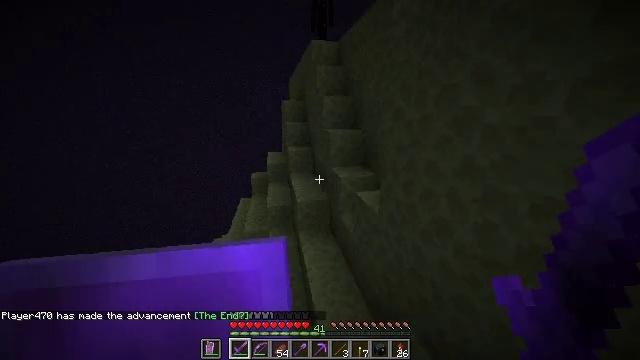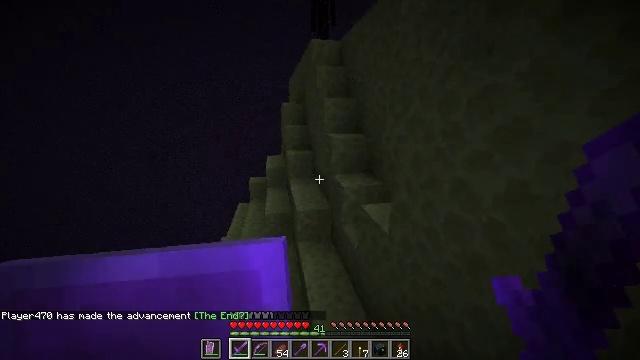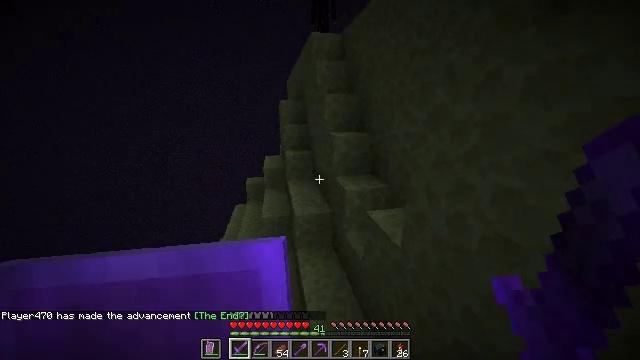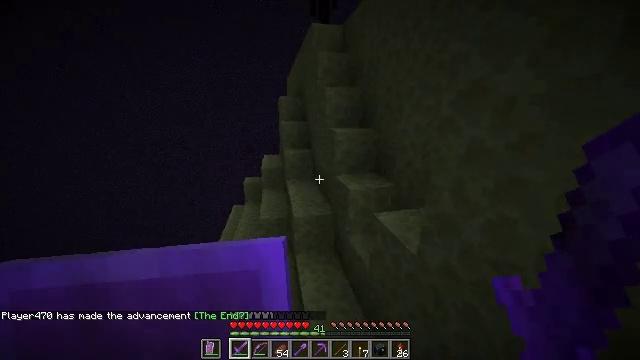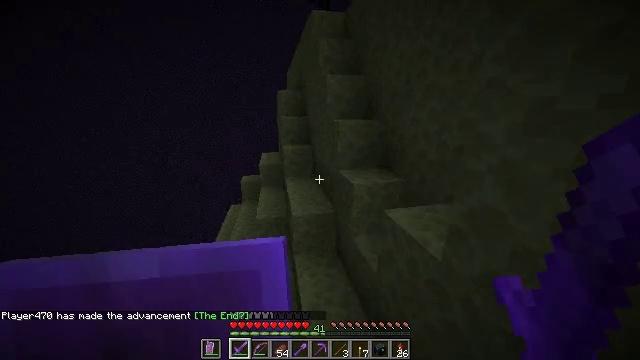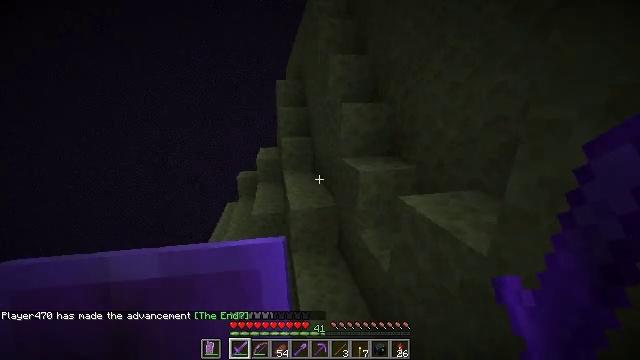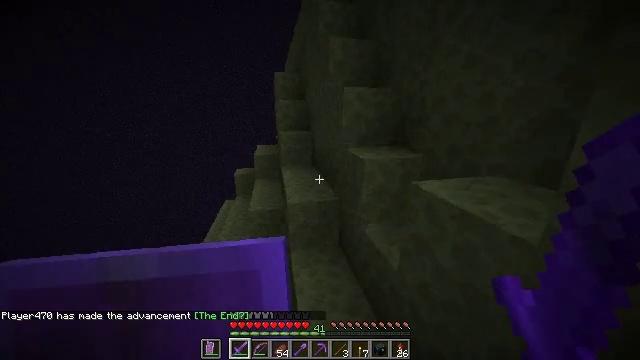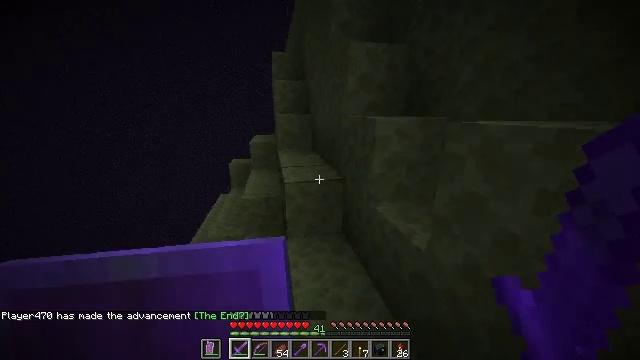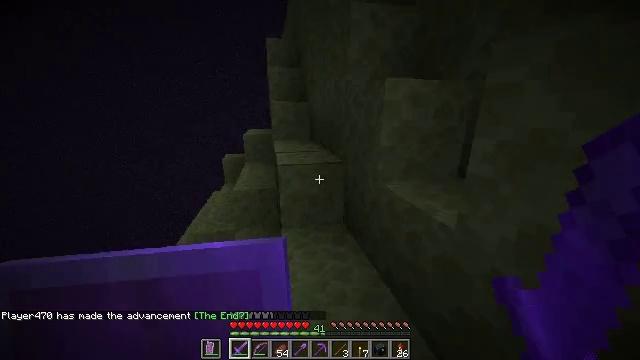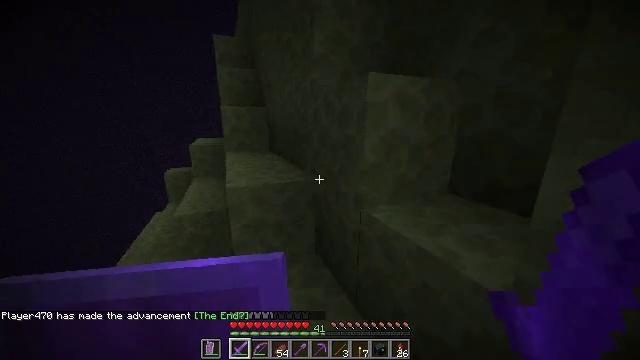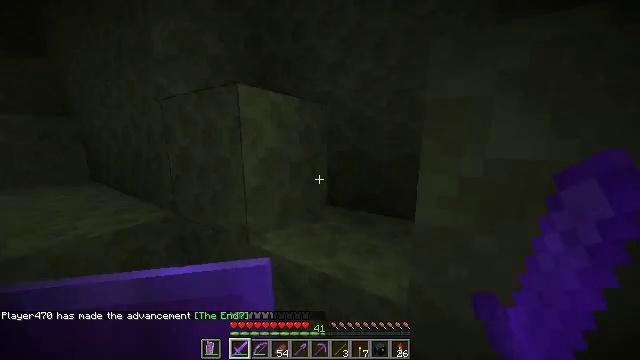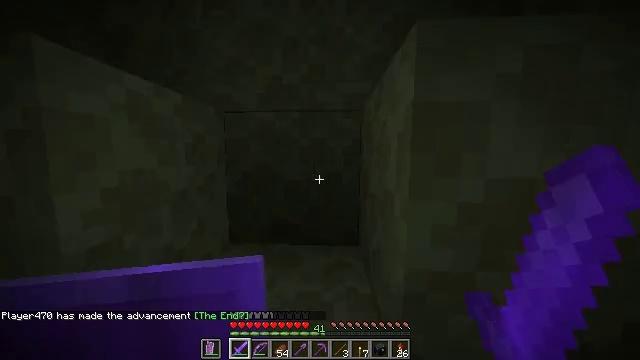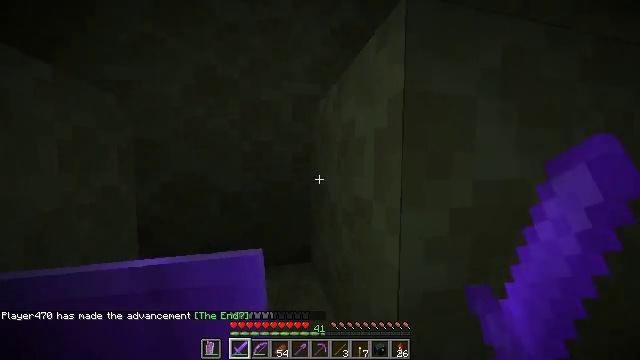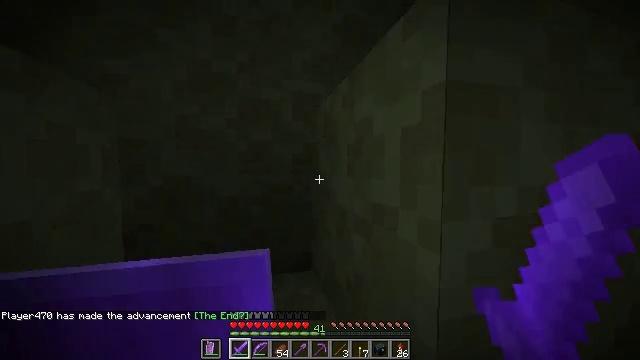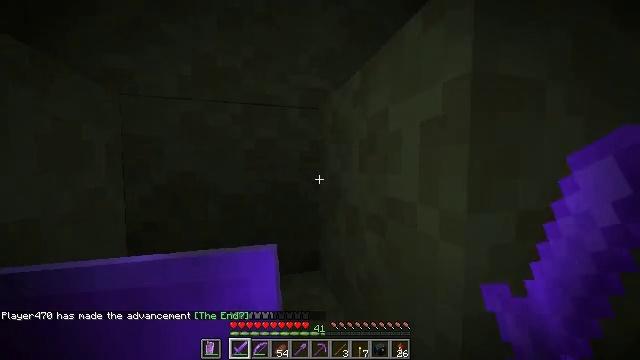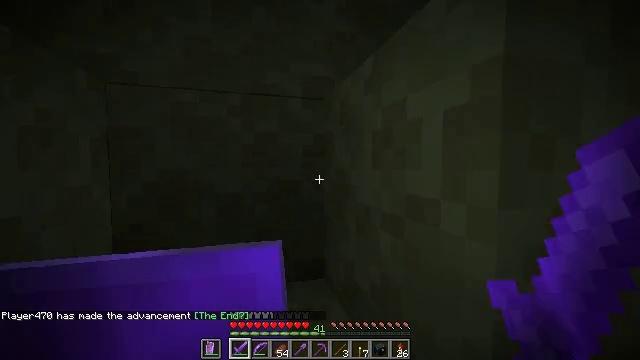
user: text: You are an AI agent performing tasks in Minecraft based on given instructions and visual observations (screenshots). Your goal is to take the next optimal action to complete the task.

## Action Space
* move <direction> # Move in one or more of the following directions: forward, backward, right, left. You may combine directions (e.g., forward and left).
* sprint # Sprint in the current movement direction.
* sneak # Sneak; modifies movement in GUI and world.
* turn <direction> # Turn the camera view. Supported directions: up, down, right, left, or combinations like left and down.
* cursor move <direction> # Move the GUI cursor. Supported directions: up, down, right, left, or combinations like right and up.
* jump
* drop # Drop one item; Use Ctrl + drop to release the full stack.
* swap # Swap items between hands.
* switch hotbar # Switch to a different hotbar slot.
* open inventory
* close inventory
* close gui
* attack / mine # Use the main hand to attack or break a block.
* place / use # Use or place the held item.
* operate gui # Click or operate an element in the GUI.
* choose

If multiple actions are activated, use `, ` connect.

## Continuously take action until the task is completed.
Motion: motion action
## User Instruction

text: Mine the obsidian block.
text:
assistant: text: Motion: move forward, sprint
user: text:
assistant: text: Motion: move forward, sprint
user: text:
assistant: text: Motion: move forward, sprint
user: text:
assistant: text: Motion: move forward, sprint
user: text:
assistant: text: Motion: move forward, sprint
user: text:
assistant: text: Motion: move forward, sprint
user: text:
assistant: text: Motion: move forward, sprint
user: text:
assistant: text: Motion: move forward, sprint
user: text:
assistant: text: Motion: move forward, sprint, turn right and up
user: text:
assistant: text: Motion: move forward, sprint, turn right and up
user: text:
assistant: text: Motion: move forward, sprint, turn right and up
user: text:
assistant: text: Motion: move forward, sprint, turn right and up
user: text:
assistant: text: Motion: turn right
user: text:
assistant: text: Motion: no_op
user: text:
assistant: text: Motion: no_op
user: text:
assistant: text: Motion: no_op
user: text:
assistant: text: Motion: no_op
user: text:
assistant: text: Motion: no_op
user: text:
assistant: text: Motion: no_op
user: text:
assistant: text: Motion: move forward
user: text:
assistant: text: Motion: move forward, jump
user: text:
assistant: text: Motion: move forward, jump
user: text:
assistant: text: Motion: move forward, jump
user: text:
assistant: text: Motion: move forward, turn left, jump
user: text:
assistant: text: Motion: move forward, turn left
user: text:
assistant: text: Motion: move forward, turn left
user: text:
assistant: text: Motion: move forward
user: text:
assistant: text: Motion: move forward
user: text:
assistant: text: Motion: move forward
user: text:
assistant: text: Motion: move forward